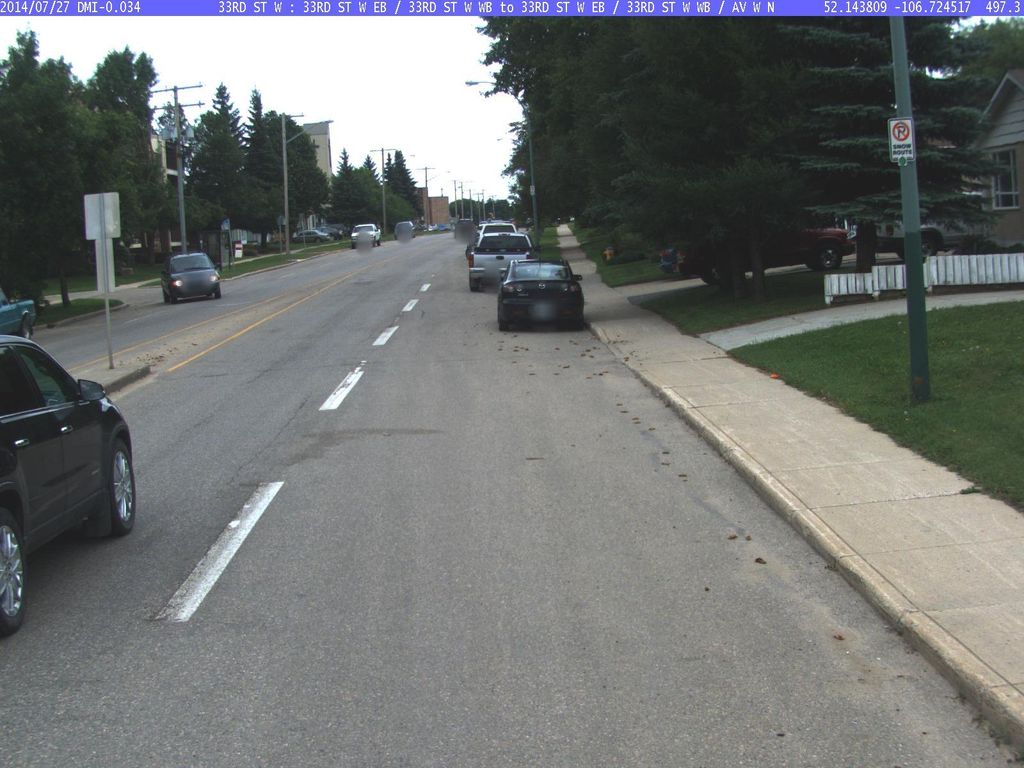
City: saskatoon